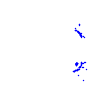
Particle: kaon